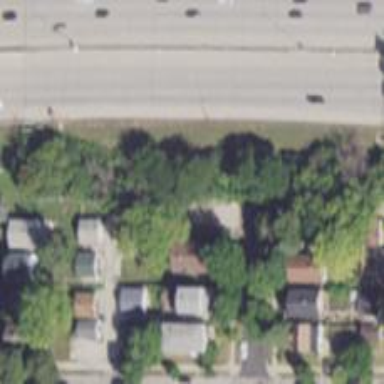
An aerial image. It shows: Alleyway designated as service road.